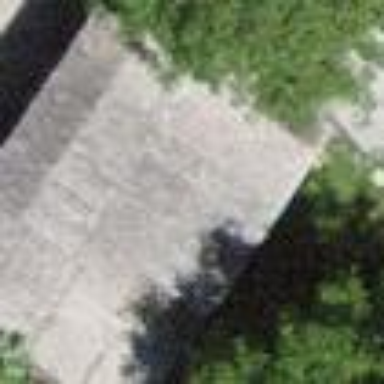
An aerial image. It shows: Barn.